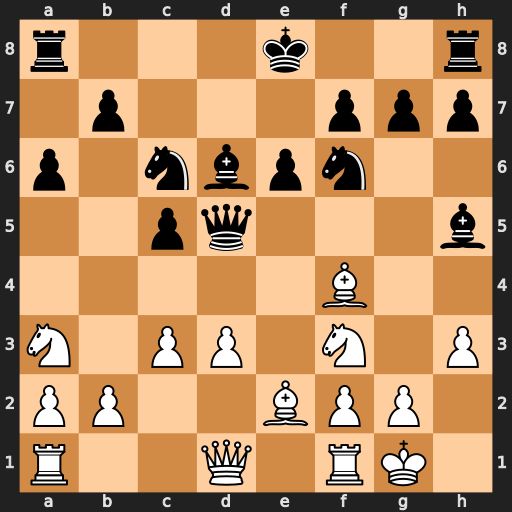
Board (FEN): r3k2r/1p3ppp/p1nbpn2/2pq3b/5B2/N1PP1N1P/PP2BPP1/R2Q1RK1
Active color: w
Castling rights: kq
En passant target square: -
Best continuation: c4 Qf5 Bxd6